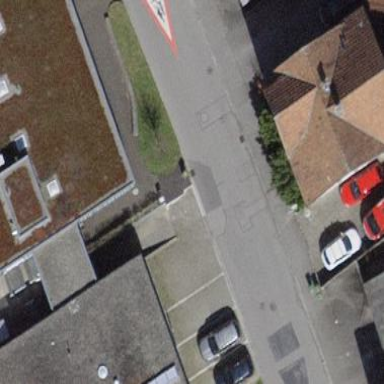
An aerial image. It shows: Parking available on the street side.